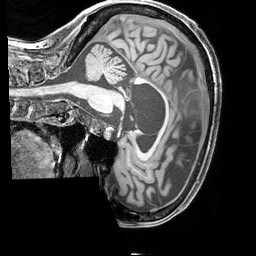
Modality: T1w
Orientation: sagittal
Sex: female
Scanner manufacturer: siemens
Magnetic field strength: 3 T
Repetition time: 2.3 s
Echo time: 0.00226 s